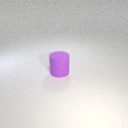
large purple rubber cylinder